Question: How can I trim all the colons and the hour and the seconds from a time string? I want to get the only total minutes from '00:15:27' (15). can you help me guys? My code only trims one of the colons how can I trim all colons and remove the seconds to get the minutes?

'''
string s = label11.Text = "00:15:27";
s= label11.Text.Trim(':','0');
'''
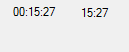
Answer: why not just convert your string to time and get the minutes you want .. like this
'''
string s = "00:15:27";
DateTime Time = DateTime.ParseExact(s, "HH:mm:ss",CultureInfo.InvariantCulture);
var minutes = s.Minute;
'''
you will have your minutes .
For hours like you said in comments
'''
var hours = s.Hour;
hoursTominutes = hours * 60 ;
var Totalminutes = hoursTominutes + minutes ;
'''